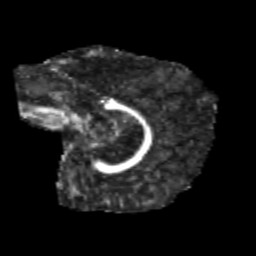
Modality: FA
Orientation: sagittal
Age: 9
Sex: female
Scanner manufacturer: siemens
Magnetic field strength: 3 T
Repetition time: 3.8 s
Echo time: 0.07 s